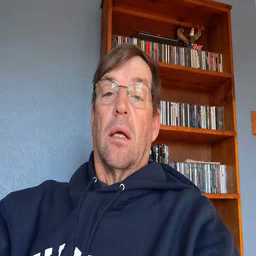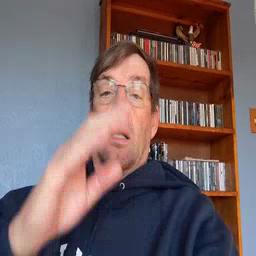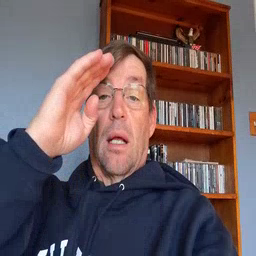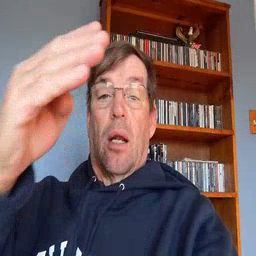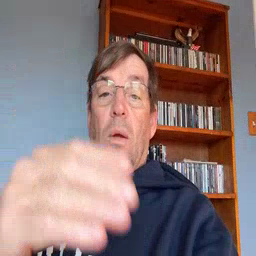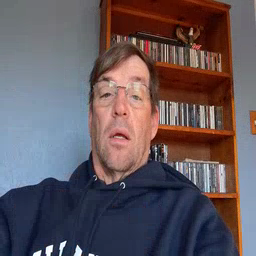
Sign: hello